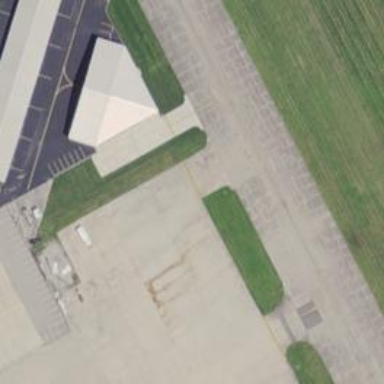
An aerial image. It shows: View of taxiway at the airport.